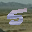
Label: 5